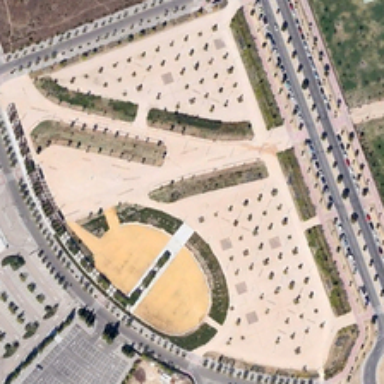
Many small trees are scattered evenly in a square near a road .